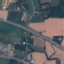
Land use / land cover class: Highway